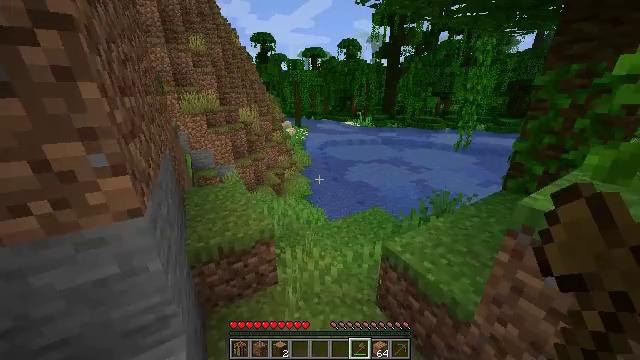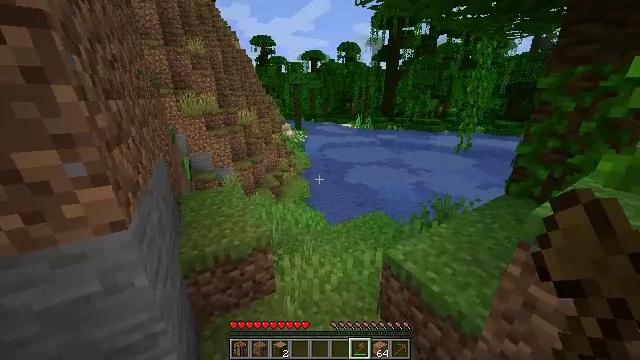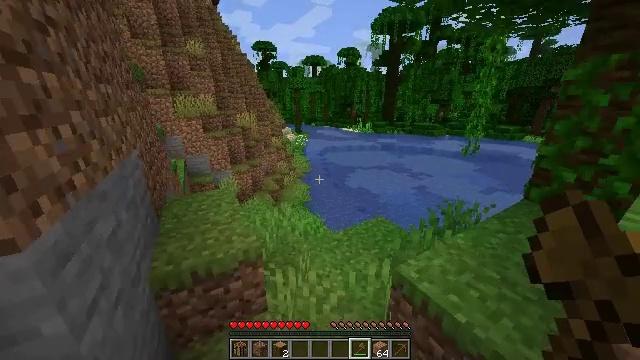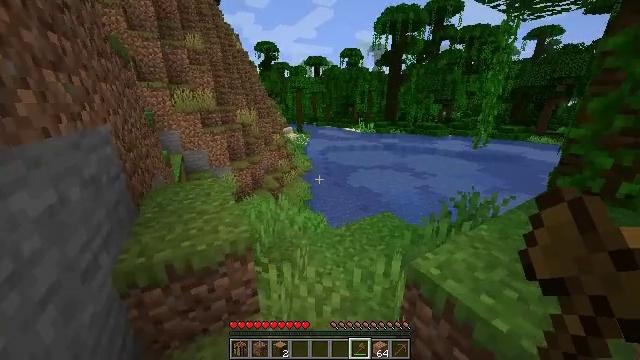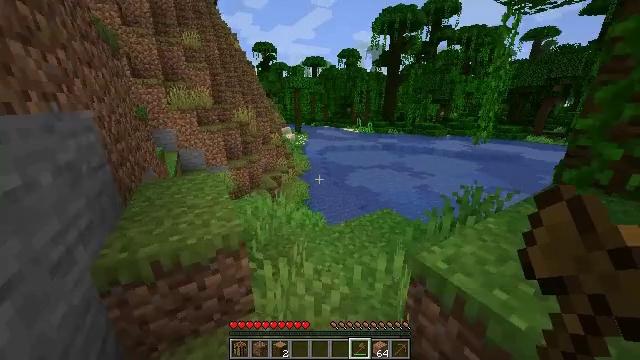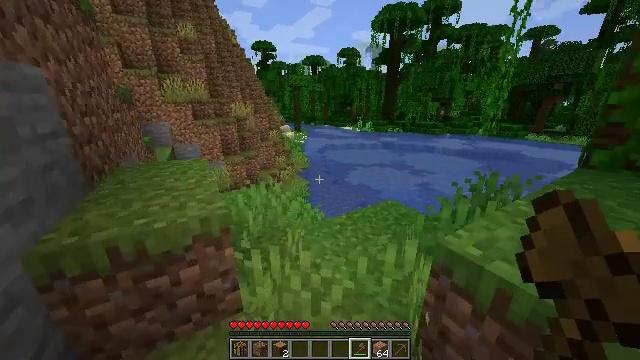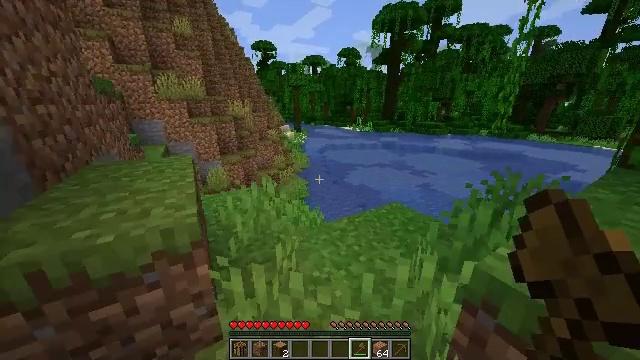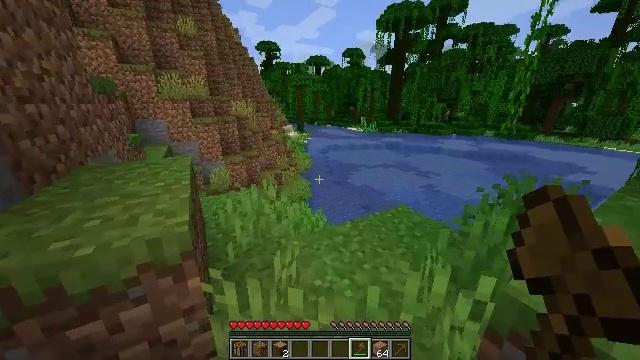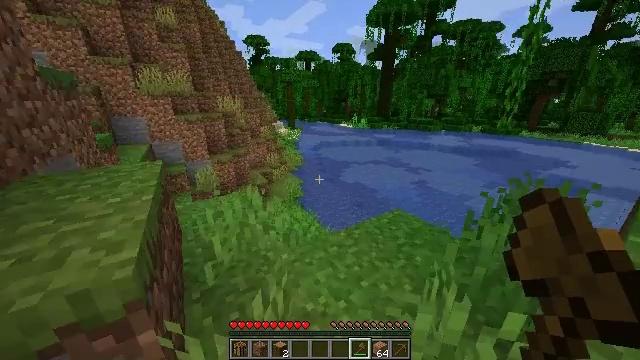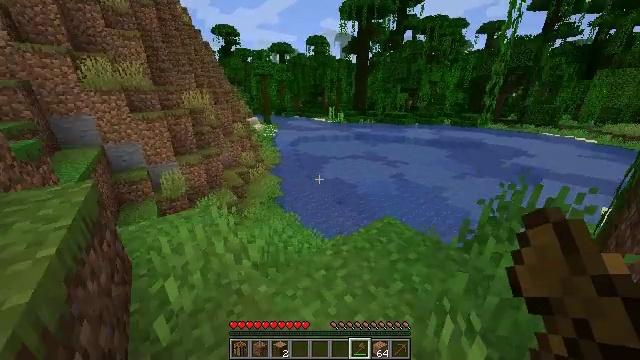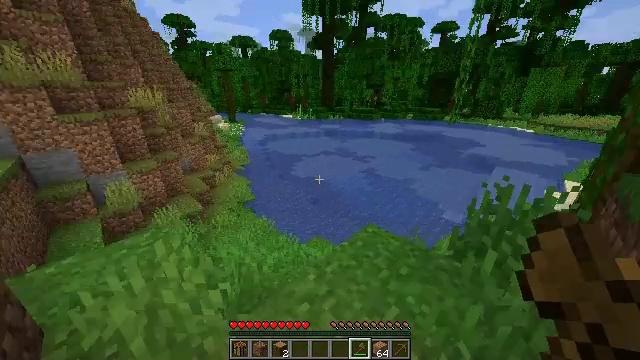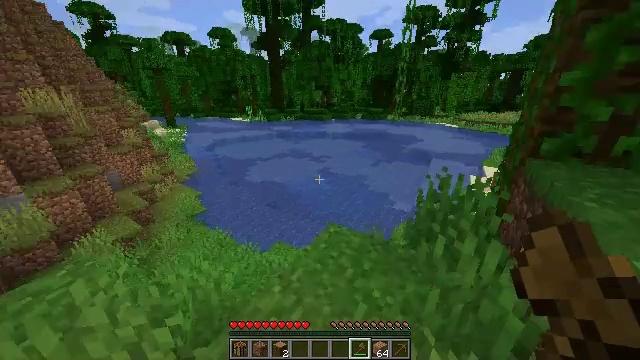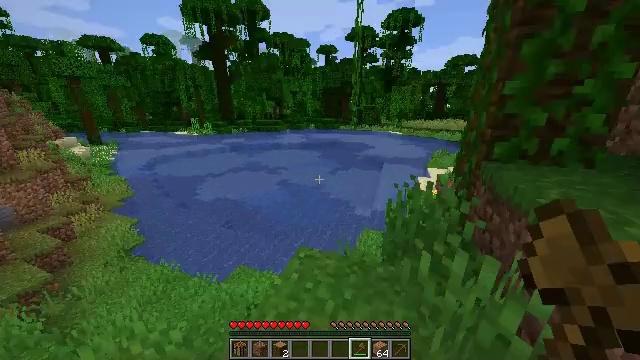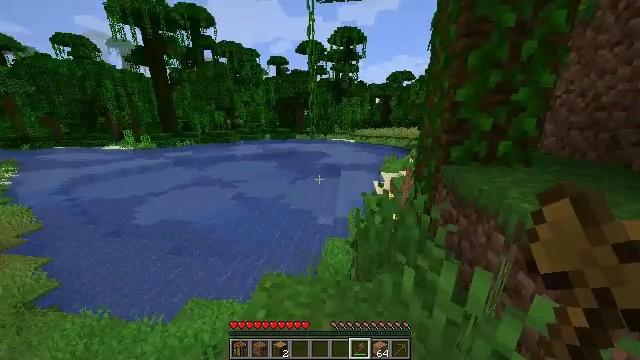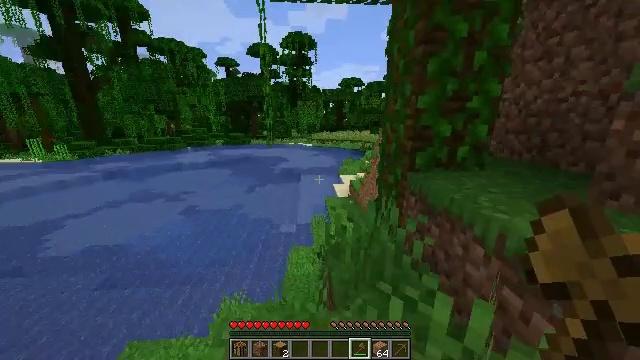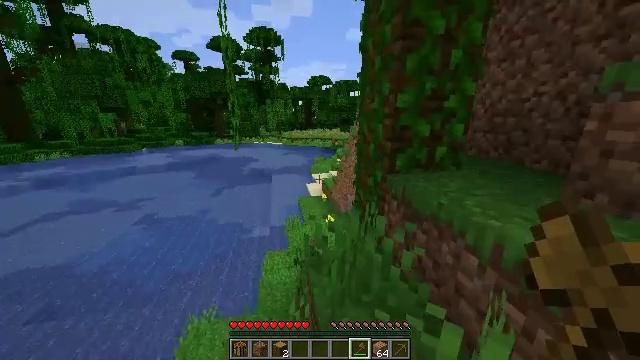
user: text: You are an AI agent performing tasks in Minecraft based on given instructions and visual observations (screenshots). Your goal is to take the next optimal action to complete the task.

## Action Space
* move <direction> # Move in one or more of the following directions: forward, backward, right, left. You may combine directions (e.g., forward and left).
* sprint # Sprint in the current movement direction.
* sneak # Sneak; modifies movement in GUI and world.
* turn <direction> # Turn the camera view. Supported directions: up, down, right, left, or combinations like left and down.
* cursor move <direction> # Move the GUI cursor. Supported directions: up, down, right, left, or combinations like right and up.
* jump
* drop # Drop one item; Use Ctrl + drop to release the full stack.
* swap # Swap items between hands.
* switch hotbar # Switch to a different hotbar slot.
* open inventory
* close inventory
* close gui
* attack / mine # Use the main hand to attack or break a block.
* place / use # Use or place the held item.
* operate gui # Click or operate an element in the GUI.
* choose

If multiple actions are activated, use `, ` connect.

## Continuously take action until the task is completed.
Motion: motion action
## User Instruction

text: Collect vines by mining them.
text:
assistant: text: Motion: move forward
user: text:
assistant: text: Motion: move forward, turn up
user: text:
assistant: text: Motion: move forward
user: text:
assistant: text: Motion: move forward
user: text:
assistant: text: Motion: move forward, sprint
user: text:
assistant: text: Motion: move forward, sprint
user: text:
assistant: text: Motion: move forward, sprint
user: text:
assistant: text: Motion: move forward, sprint, turn right
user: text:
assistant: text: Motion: move forward, turn right and down
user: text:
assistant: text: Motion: move forward, turn right
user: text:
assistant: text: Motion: move forward, sprint, turn right
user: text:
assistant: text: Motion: move forward, sprint, turn right and up
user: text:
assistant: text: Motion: move forward, turn right and up
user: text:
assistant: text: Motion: move forward, turn right and up
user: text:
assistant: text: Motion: turn right
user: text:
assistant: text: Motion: no_op
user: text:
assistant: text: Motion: no_op
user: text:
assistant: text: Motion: no_op
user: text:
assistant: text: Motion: no_op
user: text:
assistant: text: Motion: turn right
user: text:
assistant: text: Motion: turn right
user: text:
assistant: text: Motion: turn right and up
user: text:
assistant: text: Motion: turn right and up
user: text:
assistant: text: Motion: move forward, turn right and up
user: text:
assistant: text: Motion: move forward, turn up
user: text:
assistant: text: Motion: move forward
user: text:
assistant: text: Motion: move forward
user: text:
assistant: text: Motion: move forward, jump
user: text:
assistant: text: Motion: move forward and move right, jump
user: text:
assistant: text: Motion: move forward and move right, turn left, jump